Interaction volume radius: 10 \u00c5
Interaction volume height: 10 \u00c5
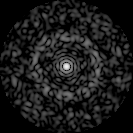
Disorder parameter: 0.8401